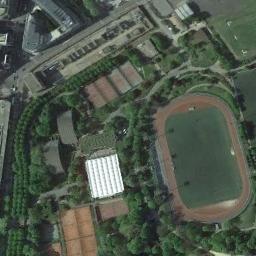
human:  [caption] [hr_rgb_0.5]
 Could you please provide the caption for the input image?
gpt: There's a little track in the upper left corner .

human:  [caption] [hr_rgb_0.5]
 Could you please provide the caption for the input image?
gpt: Many buildings are near the ground track field .

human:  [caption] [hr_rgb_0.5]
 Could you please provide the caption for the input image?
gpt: A track and field is built in the middle of a residential area, Surrounded by a lot of vegetation .

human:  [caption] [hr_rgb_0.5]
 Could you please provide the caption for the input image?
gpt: The ground track field is surrounded by a grove of trees and some other sports areas are next to the ground track field .

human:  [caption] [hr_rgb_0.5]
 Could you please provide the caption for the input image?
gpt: There are many trees and a white building beside the ground track field .